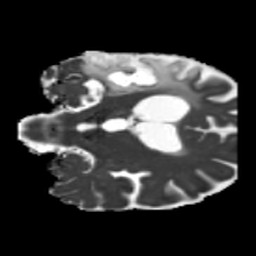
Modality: MD
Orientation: coronal
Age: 67
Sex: male
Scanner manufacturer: siemens
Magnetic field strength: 3 T
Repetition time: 5.25 s
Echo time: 0.08 s